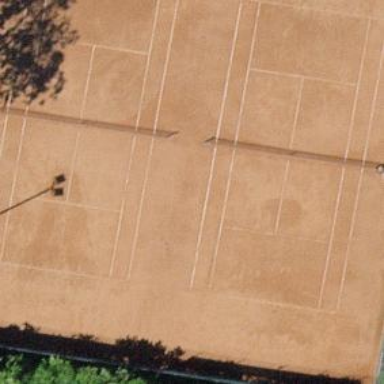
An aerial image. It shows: Tennis court on the leisure land pitch.